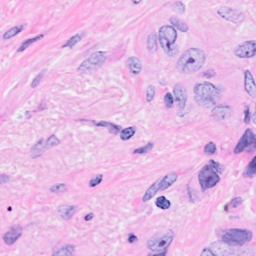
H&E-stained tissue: Breast